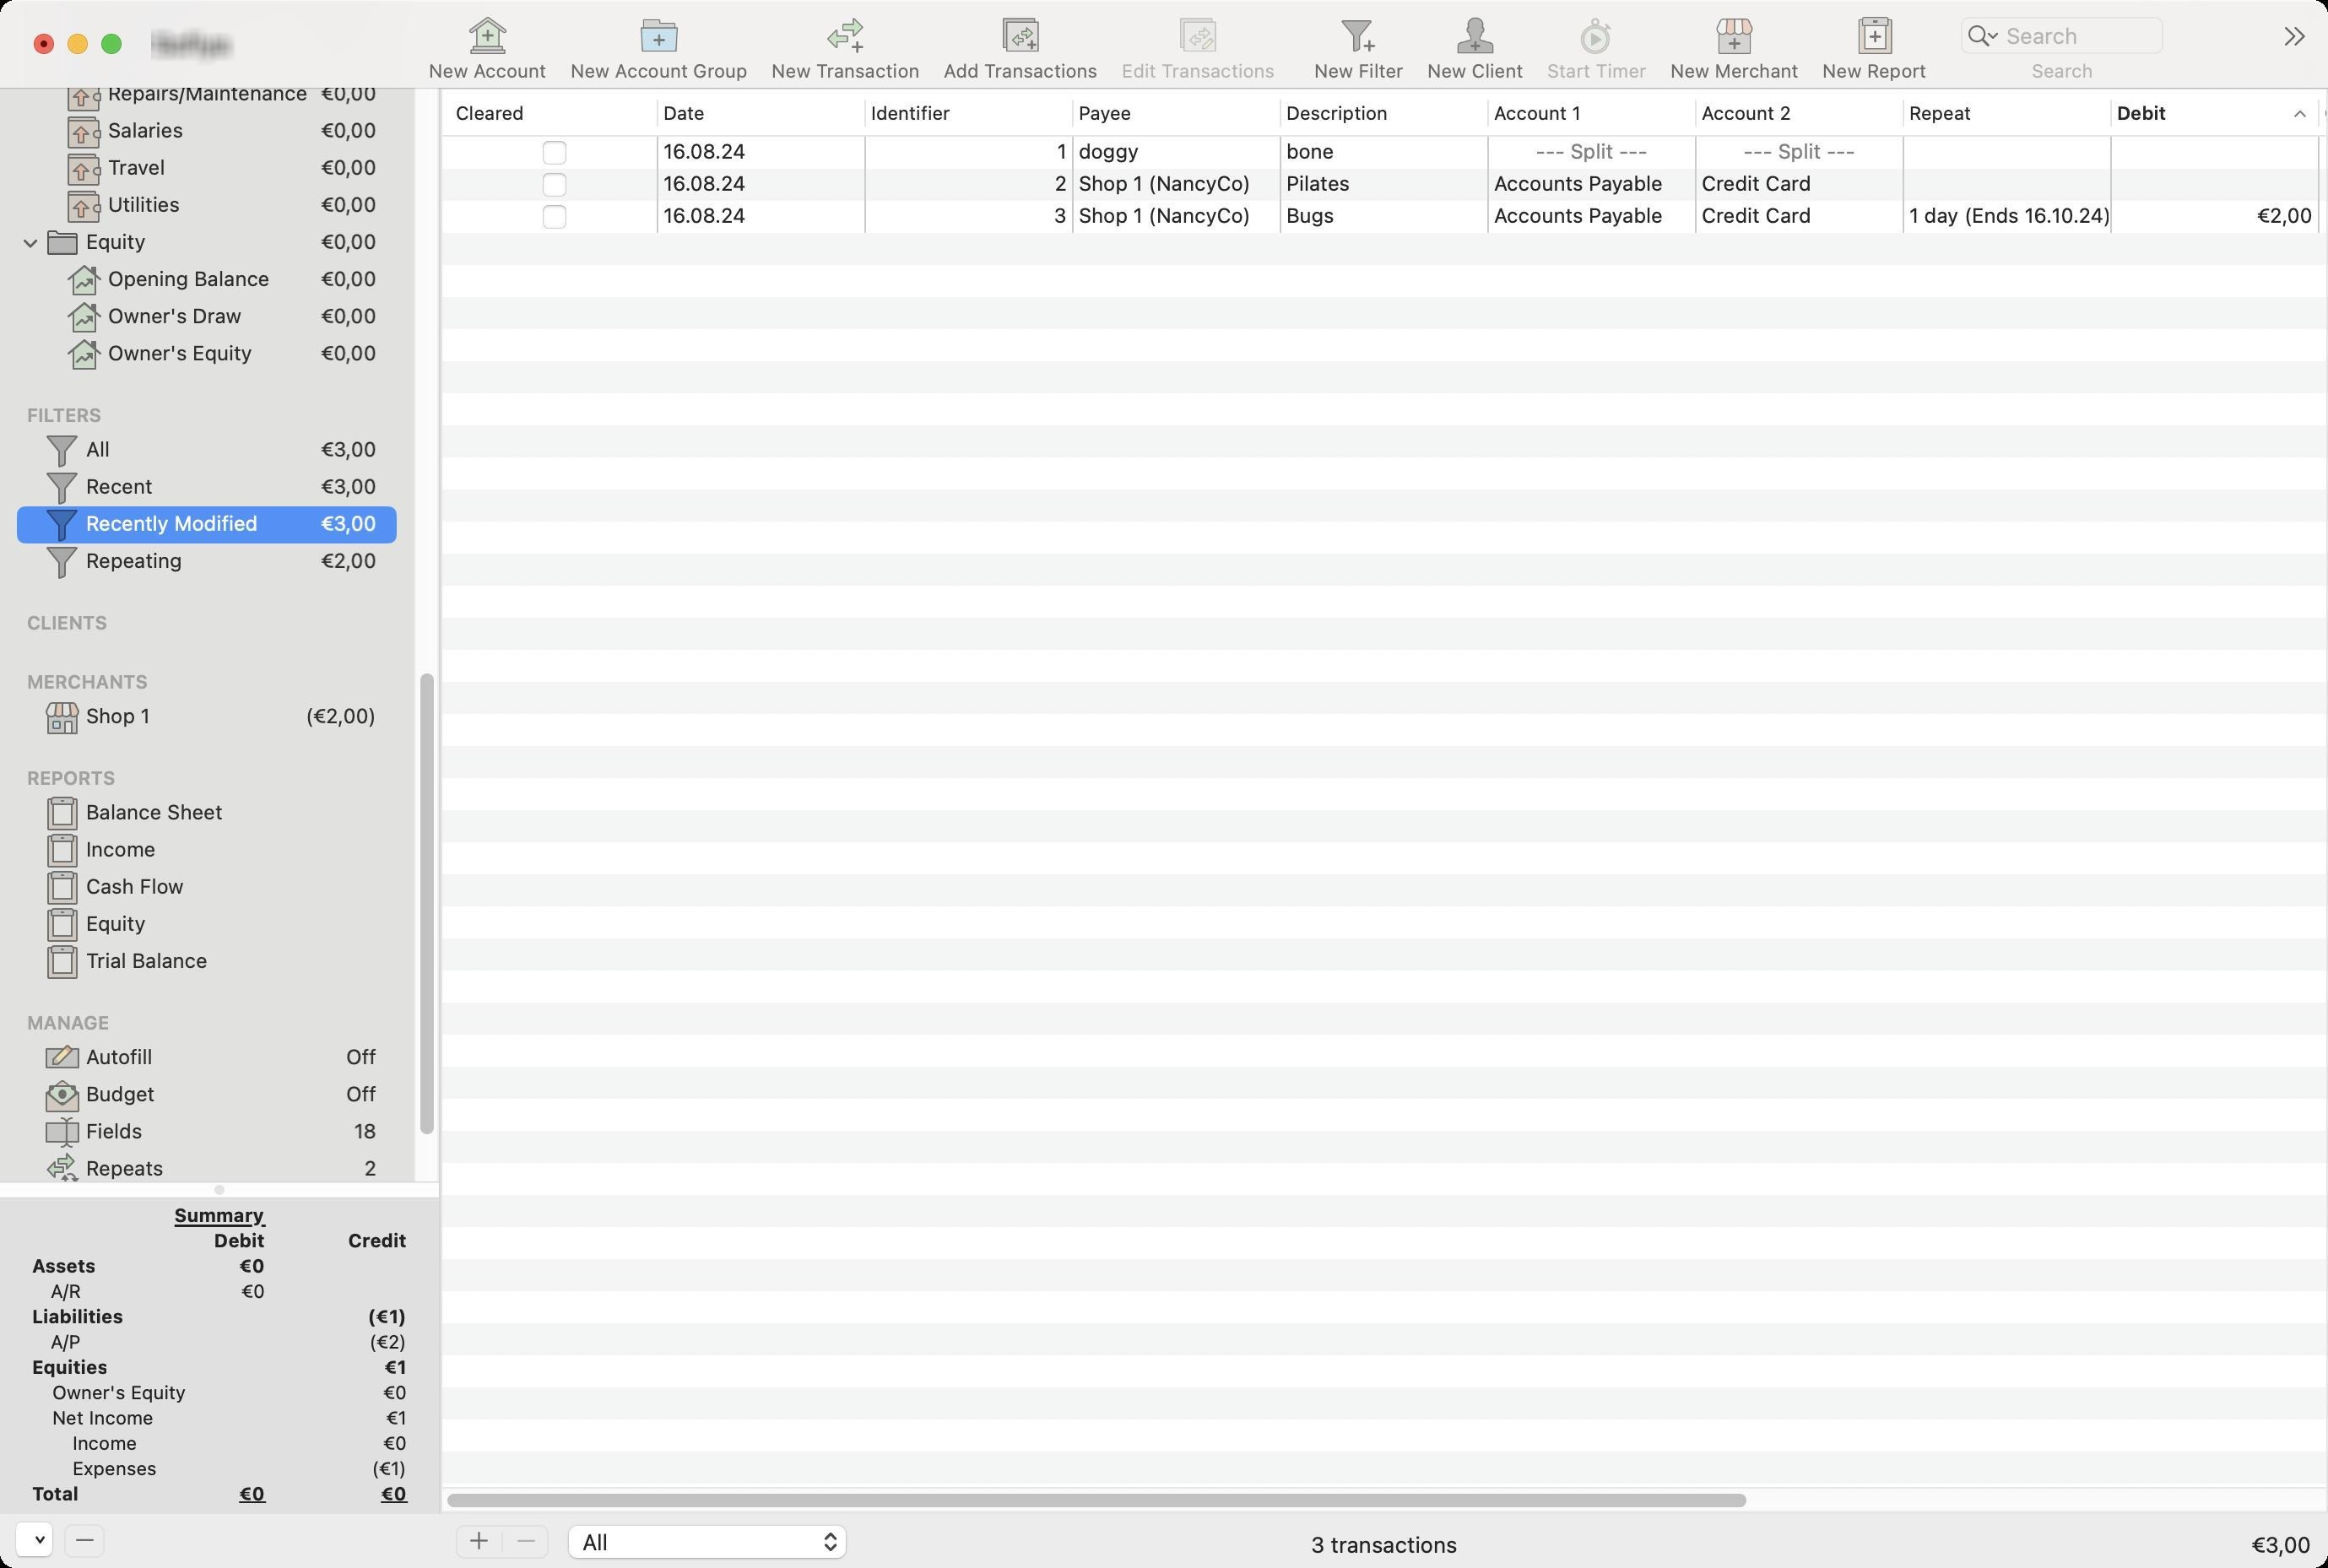
Accessibility tree:
{"name": "[name]", "role": "AXWindow", "description": null, "role_description": "standard window", "value": null, "position": "284.00;55.00", "size": "1379;929", "children": [{"name": "", "role": "AXMenuButton", "description": null, "role_description": "menu button", "value": null, "position": "8.00;901.00", "size": "26;25", "children": []}, {"name": "", "role": "AXButton", "description": "remove", "role_description": "button", "value": null, "position": "37.00;901.00", "size": "26;25", "children": []}, {"name": null, "role": "AXSplitGroup", "description": null, "role_description": "split group", "value": null, "position": "0.00;52.00", "size": "1379;845", "children": [{"name": null, "role": "AXSplitGroup", "description": null, "role_description": "split group", "value": null, "position": "0.00;52.00", "size": "260;845", "children": [{"name": null, "role": "AXScrollArea", "description": null, "role_description": "scroll area", "value": null, "position": "0.00;52.00", "size": "260;648", "children": [{"name": null, "role": "AXOutline", "description": null, "role_description": "outline", "value": null, "position": "0.00;-757.00", "size": "245;1515", "children": [{"name": null, "role": "AXRow", "description": null, "role_description": "outline row", "value": null, "position": "0.00;-747.00", "size": "245;22", "children": [{"name": null, "role": "AXCell", "description": null, "role_description": "cell", "value": null, "position": "10.00;-747.00", "size": "225;22", "children": [{"name": null, "role": "AXStaticText", "description": null, "role_description": "text", "value": "ACCOUNTS", "position": "14.00;-747.00", "size": "229;22", "children": []}]}]}, {"name": null, "role": "AXRow", "description": null, "role_description": "outline row", "value": null, "position": "0.00;-725.00", "size": "245;22", "children": [{"name": null, "role": "AXCell", "description": null, "role_description": "cell", "value": null, "position": "10.00;-725.00", "size": "225;22", "children": [{"name": null, "role": "AXImage", "description": "", "role_description": "image", "value": null, "position": "27.00;-724.00", "size": "20;20", "children": []}, {"name": null, "role": "AXStaticText", "description": null, "role_description": "text", "value": "Assets", "position": "49.00;-722.50", "size": "138;17", "children": []}, {"name": null, "role": "AXStaticText", "description": null, "role_description": "text", "value": "€0,00", "position": "187.14;-722.50", "size": "38;17", "children": []}, {"name": null, "role": "AXDisclosureTriangle", "description": null, "role_description": "disclosure triangle", "value": 1, "position": "12.00;-725.00", "size": "13;22", "children": []}]}]}, {"name": null, "role": "AXRow", "description": null, "role_description": "outline row", "value": null, "position": "0.00;-703.00", "size": "245;22", "children": [{"name": null, "role": "AXCell", "description": null, "role_description": "cell", "value": null, "position": "10.00;-703.00", "size": "225;22", "children": [{"name": null, "role": "AXImage", "description": "Bank", "role_description": "image", "value": null, "position": "40.00;-702.00", "size": "20;20", "children": []}, {"name": null, "role": "AXStaticText", "description": null, "role_description": "text", "value": "Chequing", "position": "62.00;-700.50", "size": "125;17", "children": []}, {"name": null, "role": "AXStaticText", "description": null, "role_description": "text", "value": "€0,00", "position": "187.14;-700.50", "size": "38;17", "children": []}]}]}, {"name": null, "role": "AXRow", "description": null, "role_description": "outline row", "value": null, "position": "0.00;-681.00", "size": "245;22", "children": [{"name": null, "role": "AXCell", "description": null, "role_description": "cell", "value": null, "position": "10.00;-681.00", "size": "225;22", "children": [{"name": null, "role": "AXImage", "description": "Bank", "role_description": "image", "value": null, "position": "40.00;-680.00", "size": "20;20", "children": []}, {"name": null, "role": "AXStaticText", "description": null, "role_description": "text", "value": "Savings", "position": "62.00;-678.50", "size": "125;17", "children": []}, {"name": null, "role": "AXStaticText", "description": null, "role_description": "text", "value": "€0,00", "position": "187.14;-678.50", "size": "38;17", "children": []}]}]}, {"name": null, "role": "AXRow", "description": null, "role_description": "outline row", "value": null, "position": "0.00;-659.00", "size": "245;22", "children": [{"name": null, "role": "AXCell", "description": null, "role_description": "cell", "value": null, "position": "10.00;-659.00", "size": "225;22", "children": [{"name": null, "role": "AXImage", "description": "Cash", "role_description": "image", "value": null, "position": "40.00;-658.00", "size": "20;20", "children": []}, {"name": null, "role": "AXStaticText", "description": null, "role_description": "text", "value": "Petty Cash", "position": "62.00;-656.50", "size": "125;17", "children": []}, {"name": null, "role": "AXStaticText", "description": null, "role_description": "text", "value": "€0,00", "position": "187.14;-656.50", "size": "38;17", "children": []}]}]}, {"name": null, "role": "AXRow", "description": null, "role_description": "outline row", "value": null, "position": "0.00;-637.00", "size": "245;22", "children": [{"name": null, "role": "AXCell", "description": null, "role_description": "cell", "value": null, "position": "10.00;-637.00", "size": "225;22", "children": [{"name": null, "role": "AXImage", "description": "FixedAsset", "role_description": "image", "value": null, "position": "40.00;-636.00", "size": "20;20", "children": []}, {"name": null, "role": "AXStaticText", "description": null, "role_description": "text", "value": "Fixed Assets", "position": "62.00;-634.50", "size": "125;17", "children": []}, {"name": null, "role": "AXStaticText", "description": null, "role_description": "text", "value": "€0,00", "position": "187.14;-634.50", "size": "38;17", "children": []}]}]}, {"name": null, "role": "AXRow", "description": null, "role_description": "outline row", "value": null, "position": "0.00;-615.00", "size": "245;22", "children": [{"name": null, "role": "AXCell", "description": null, "role_description": "cell", "value": null, "position": "10.00;-615.00", "size": "225;22", "children": [{"name": null, "role": "AXImage", "description": "AccountsReceivable", "role_description": "image", "value": null, "position": "40.00;-614.00", "size": "20;20", "children": []}, {"name": null, "role": "AXStaticText", "description": null, "role_description": "text", "value": "Accounts Receivable", "position": "62.00;-612.50", "size": "125;17", "children": []}, {"name": null, "role": "AXStaticText", "description": null, "role_description": "text", "value": "€0,00", "position": "187.14;-612.50", "size": "38;17", "children": []}]}]}, {"name": null, "role": "AXRow", "description": null, "role_description": "outline row", "value": null, "position": "0.00;-593.00", "size": "245;22", "children": [{"name": null, "role": "AXCell", "description": null, "role_description": "cell", "value": null, "position": "10.00;-593.00", "size": "225;22", "children": [{"name": null, "role": "AXImage", "description": "", "role_description": "image", "value": null, "position": "27.00;-592.00", "size": "20;20", "children": []}, {"name": null, "role": "AXStaticText", "description": null, "role_description": "text", "value": "Liabilities", "position": "49.00;-590.50", "size": "131;17", "children": []}, {"name": null, "role": "AXStaticText", "description": null, "role_description": "text", "value": "(€1,00)", "position": "179.79;-590.50", "size": "45;17", "children": []}, {"name": null, "role": "AXDisclosureTriangle", "description": null, "role_description": "disclosure triangle", "value": 1, "position": "12.00;-593.00", "size": "13;22", "children": []}]}]}, {"name": null, "role": "AXRow", "description": null, "role_description": "outline row", "value": null, "position": "0.00;-571.00", "size": "245;22", "children": [{"name": null, "role": "AXCell", "description": null, "role_description": "cell", "value": null, "position": "10.00;-571.00", "size": "225;22", "children": [{"name": null, "role": "AXImage", "description": "CreditCard", "role_description": "image", "value": null, "position": "40.00;-570.00", "size": "20;20", "children": []}, {"name": null, "role": "AXStaticText", "description": null, "role_description": "text", "value": "Credit Card", "position": "62.00;-568.50", "size": "127;17", "children": []}, {"name": null, "role": "AXStaticText", "description": null, "role_description": "text", "value": "€1,00", "position": "188.96;-568.50", "size": "36;17", "children": []}]}]}, {"name": null, "role": "AXRow", "description": null, "role_description": "outline row", "value": null, "position": "0.00;-549.00", "size": "245;22", "children": [{"name": null, "role": "AXCell", "description": null, "role_description": "cell", "value": null, "position": "10.00;-549.00", "size": "225;22", "children": [{"name": null, "role": "AXImage", "description": "Loan", "role_description": "image", "value": null, "position": "40.00;-548.00", "size": "20;20", "children": []}, {"name": null, "role": "AXStaticText", "description": null, "role_description": "text", "value": "Loan", "position": "62.00;-546.50", "size": "125;17", "children": []}, {"name": null, "role": "AXStaticText", "description": null, "role_description": "text", "value": "€0,00", "position": "187.14;-546.50", "size": "38;17", "children": []}]}]}, {"name": null, "role": "AXRow", "description": null, "role_description": "outline row", "value": null, "position": "0.00;-527.00", "size": "245;22", "children": [{"name": null, "role": "AXCell", "description": null, "role_description": "cell", "value": null, "position": "10.00;-527.00", "size": "225;22", "children": [{"name": null, "role": "AXImage", "description": "AccountsPayable", "role_description": "image", "value": null, "position": "40.00;-526.00", "size": "20;20", "children": []}, {"name": null, "role": "AXStaticText", "description": null, "role_description": "text", "value": "Accounts Payable", "position": "62.00;-524.50", "size": "116;17", "children": []}, {"name": null, "role": "AXStaticText", "description": null, "role_description": "text", "value": "(€2,00)", "position": "178.00;-524.50", "size": "47;17", "children": []}]}]}, {"name": null, "role": "AXRow", "description": null, "role_description": "outline row", "value": null, "position": "0.00;-505.00", "size": "245;22", "children": [{"name": null, "role": "AXCell", "description": null, "role_description": "cell", "value": null, "position": "10.00;-505.00", "size": "225;22", "children": [{"name": null, "role": "AXImage", "description": "Tax", "role_description": "image", "value": null, "position": "40.00;-504.00", "size": "20;20", "children": []}, {"name": null, "role": "AXStaticText", "description": null, "role_description": "text", "value": "Sales Tax", "position": "62.00;-502.50", "size": "125;17", "children": []}, {"name": null, "role": "AXStaticText", "description": null, "role_description": "text", "value": "€0,00", "position": "187.14;-502.50", "size": "38;17", "children": []}]}]}, {"name": null, "role": "AXRow", "description": null, "role_description": "outline row", "value": null, "position": "0.00;-483.00", "size": "245;22", "children": [{"name": null, "role": "AXCell", "description": null, "role_description": "cell", "value": null, "position": "10.00;-483.00", "size": "225;22", "children": [{"name": null, "role": "AXImage", "description": "Tax", "role_description": "image", "value": null, "position": "40.00;-482.00", "size": "20;20", "children": []}, {"name": null, "role": "AXStaticText", "description": null, "role_description": "text", "value": "Tax", "position": "62.00;-480.50", "size": "125;17", "children": []}, {"name": null, "role": "AXStaticText", "description": null, "role_description": "text", "value": "€0,00", "position": "187.14;-480.50", "size": "38;17", "children": []}]}]}, {"name": null, "role": "AXRow", "description": null, "role_description": "outline row", "value": null, "position": "0.00;-461.00", "size": "245;22", "children": [{"name": null, "role": "AXCell", "description": null, "role_description": "cell", "value": null, "position": "10.00;-461.00", "size": "225;22", "children": [{"name": null, "role": "AXImage", "description": "", "role_description": "image", "value": null, "position": "27.00;-460.00", "size": "20;20", "children": []}, {"name": null, "role": "AXStaticText", "description": null, "role_description": "text", "value": "Income", "position": "49.00;-458.50", "size": "138;17", "children": []}, {"name": null, "role": "AXStaticText", "description": null, "role_description": "text", "value": "€0,00", "position": "187.14;-458.50", "size": "38;17", "children": []}, {"name": null, "role": "AXDisclosureTriangle", "description": null, "role_description": "disclosure triangle", "value": 1, "position": "12.00;-461.00", "size": "13;22", "children": []}]}]}, {"name": null, "role": "AXRow", "description": null, "role_description": "outline row", "value": null, "position": "0.00;-439.00", "size": "245;22", "children": [{"name": null, "role": "AXCell", "description": null, "role_description": "cell", "value": null, "position": "10.00;-439.00", "size": "225;22", "children": [{"name": null, "role": "AXImage", "description": "Income", "role_description": "image", "value": null, "position": "40.00;-438.00", "size": "20;20", "children": []}, {"name": null, "role": "AXStaticText", "description": null, "role_description": "text", "value": "Sales", "position": "62.00;-436.50", "size": "125;17", "children": []}, {"name": null, "role": "AXStaticText", "description": null, "role_description": "text", "value": "€0,00", "position": "187.14;-436.50", "size": "38;17", "children": []}]}]}, {"name": null, "role": "AXRow", "description": null, "role_description": "outline row", "value": null, "position": "0.00;-417.00", "size": "245;22", "children": [{"name": null, "role": "AXCell", "description": null, "role_description": "cell", "value": null, "position": "10.00;-417.00", "size": "225;22", "children": [{"name": null, "role": "AXImage", "description": "Income", "role_description": "image", "value": null, "position": "40.00;-416.00", "size": "20;20", "children": []}, {"name": null, "role": "AXStaticText", "description": null, "role_description": "text", "value": "Interest Income", "position": "62.00;-414.50", "size": "125;17", "children": []}, {"name": null, "role": "AXStaticText", "description": null, "role_description": "text", "value": "€0,00", "position": "187.14;-414.50", "size": "38;17", "children": []}]}]}, {"name": null, "role": "AXRow", "description": null, "role_description": "outline row", "value": null, "position": "0.00;-395.00", "size": "245;22", "children": [{"name": null, "role": "AXCell", "description": null, "role_description": "cell", "value": null, "position": "10.00;-395.00", "size": "225;22", "children": [{"name": null, "role": "AXImage", "description": "", "role_description": "image", "value": null, "position": "27.00;-394.00", "size": "20;20", "children": []}, {"name": null, "role": "AXStaticText", "description": null, "role_description": "text", "value": "Expenses", "position": "49.00;-392.50", "size": "131;17", "children": []}, {"name": null, "role": "AXStaticText", "description": null, "role_description": "text", "value": "(€1,00)", "position": "179.79;-392.50", "size": "45;17", "children": []}, {"name": null, "role": "AXDisclosureTriangle", "description": null, "role_description": "disclosure triangle", "value": 1, "position": "12.00;-395.00", "size": "13;22", "children": []}]}]}, {"name": null, "role": "AXRow", "description": null, "role_description": "outline row", "value": null, "position": "0.00;-373.00", "size": "245;22", "children": [{"name": null, "role": "AXCell", "description": null, "role_description": "cell", "value": null, "position": "10.00;-373.00", "size": "225;22", "children": [{"name": null, "role": "AXImage", "description": "Expense", "role_description": "image", "value": null, "position": "40.00;-372.00", "size": "20;20", "children": []}, {"name": null, "role": "AXStaticText", "description": null, "role_description": "text", "value": "Advertising", "position": "62.00;-370.50", "size": "125;17", "children": []}, {"name": null, "role": "AXStaticText", "description": null, "role_description": "text", "value": "€0,00", "position": "187.14;-370.50", "size": "38;17", "children": []}]}]}, {"name": null, "role": "AXRow", "description": null, "role_description": "outline row", "value": null, "position": "0.00;-351.00", "size": "245;22", "children": [{"name": null, "role": "AXCell", "description": null, "role_description": "cell", "value": null, "position": "10.00;-351.00", "size": "225;22", "children": [{"name": null, "role": "AXImage", "description": "Expense", "role_description": "image", "value": null, "position": "40.00;-350.00", "size": "20;20", "children": []}, {"name": null, "role": "AXStaticText", "description": null, "role_description": "text", "value": "Auto", "position": "62.00;-348.50", "size": "125;17", "children": []}, {"name": null, "role": "AXStaticText", "description": null, "role_description": "text", "value": "€0,00", "position": "187.14;-348.50", "size": "38;17", "children": []}]}]}, {"name": null, "role": "AXRow", "description": null, "role_description": "outline row", "value": null, "position": "0.00;-329.00", "size": "245;22", "children": [{"name": null, "role": "AXCell", "description": null, "role_description": "cell", "value": null, "position": "10.00;-329.00", "size": "225;22", "children": [{"name": null, "role": "AXImage", "description": "Expense", "role_description": "image", "value": null, "position": "40.00;-328.00", "size": "20;20", "children": []}, {"name": null, "role": "AXStaticText", "description": null, "role_description": "text", "value": "Bank Charges", "position": "62.00;-326.50", "size": "125;17", "children": []}, {"name": null, "role": "AXStaticText", "description": null, "role_description": "text", "value": "€0,00", "position": "187.14;-326.50", "size": "38;17", "children": []}]}]}, {"name": null, "role": "AXRow", "description": null, "role_description": "outline row", "value": null, "position": "0.00;-307.00", "size": "245;22", "children": [{"name": null, "role": "AXCell", "description": null, "role_description": "cell", "value": null, "position": "10.00;-307.00", "size": "225;22", "children": [{"name": null, "role": "AXImage", "description": "Expense", "role_description": "image", "value": null, "position": "40.00;-306.00", "size": "20;20", "children": []}, {"name": null, "role": "AXStaticText", "description": null, "role_description": "text", "value": "Business Licenses/Permits", "position": "62.00;-304.50", "size": "125;17", "children": []}, {"name": null, "role": "AXStaticText", "description": null, "role_description": "text", "value": "€0,00", "position": "187.14;-304.50", "size": "38;17", "children": []}]}]}, {"name": null, "role": "AXRow", "description": null, "role_description": "outline row", "value": null, "position": "0.00;-285.00", "size": "245;22", "children": [{"name": null, "role": "AXCell", "description": null, "role_description": "cell", "value": null, "position": "10.00;-285.00", "size": "225;22", "children": [{"name": null, "role": "AXImage", "description": "Expense", "role_description": "image", "value": null, "position": "40.00;-284.00", "size": "20;20", "children": []}, {"name": null, "role": "AXStaticText", "description": null, "role_description": "text", "value": "Computer", "position": "62.00;-282.50", "size": "125;17", "children": []}, {"name": null, "role": "AXStaticText", "description": null, "role_description": "text", "value": "€0,00", "position": "187.14;-282.50", "size": "38;17", "children": []}]}]}, {"name": null, "role": "AXRow", "description": null, "role_description": "outline row", "value": null, "position": "0.00;-263.00", "size": "245;22", "children": [{"name": null, "role": "AXCell", "description": null, "role_description": "cell", "value": null, "position": "10.00;-263.00", "size": "225;22", "children": [{"name": null, "role": "AXImage", "description": "Expense", "role_description": "image", "value": null, "position": "40.00;-262.00", "size": "20;20", "children": []}, {"name": null, "role": "AXStaticText", "description": null, "role_description": "text", "value": "Depreciation", "position": "62.00;-260.50", "size": "125;17", "children": []}, {"name": null, "role": "AXStaticText", "description": null, "role_description": "text", "value": "€0,00", "position": "187.14;-260.50", "size": "38;17", "children": []}]}]}, {"name": null, "role": "AXRow", "description": null, "role_description": "outline row", "value": null, "position": "0.00;-241.00", "size": "245;22", "children": [{"name": null, "role": "AXCell", "description": null, "role_description": "cell", "value": null, "position": "10.00;-241.00", "size": "225;22", "children": [{"name": null, "role": "AXImage", "description": "Expense", "role_description": "image", "value": null, "position": "40.00;-240.00", "size": "20;20", "children": []}, {"name": null, "role": "AXStaticText", "description": null, "role_description": "text", "value": "Dues/Subscriptions", "position": "62.00;-238.50", "size": "125;17", "children": []}, {"name": null, "role": "AXStaticText", "description": null, "role_description": "text", "value": "€0,00", "position": "187.14;-238.50", "size": "38;17", "children": []}]}]}, {"name": null, "role": "AXRow", "description": null, "role_description": "outline row", "value": null, "position": "0.00;-219.00", "size": "245;22", "children": [{"name": null, "role": "AXCell", "description": null, "role_description": "cell", "value": null, "position": "10.00;-219.00", "size": "225;22", "children": [{"name": null, "role": "AXImage", "description": "Expense", "role_description": "image", "value": null, "position": "40.00;-218.00", "size": "20;20", "children": []}, {"name": null, "role": "AXStaticText", "description": null, "role_description": "text", "value": "Equipment", "position": "62.00;-216.50", "size": "125;17", "children": []}, {"name": null, "role": "AXStaticText", "description": null, "role_description": "text", "value": "€0,00", "position": "187.14;-216.50", "size": "38;17", "children": []}]}]}, {"name": null, "role": "AXRow", "description": null, "role_description": "outline row", "value": null, "position": "0.00;-197.00", "size": "245;22", "children": [{"name": null, "role": "AXCell", "description": null, "role_description": "cell", "value": null, "position": "10.00;-197.00", "size": "225;22", "children": [{"name": null, "role": "AXImage", "description": "Expense", "role_description": "image", "value": null, "position": "40.00;-196.00", "size": "20;20", "children": []}, {"name": null, "role": "AXStaticText", "description": null, "role_description": "text", "value": "Furniture", "position": "62.00;-194.50", "size": "125;17", "children": []}, {"name": null, "role": "AXStaticText", "description": null, "role_description": "text", "value": "€0,00", "position": "187.14;-194.50", "size": "38;17", "children": []}]}]}, {"name": null, "role": "AXRow", "description": null, "role_description": "outline row", "value": null, "position": "0.00;-175.00", "size": "245;22", "children": [{"name": null, "role": "AXCell", "description": null, "role_description": "cell", "value": null, "position": "10.00;-175.00", "size": "225;22", "children": [{"name": null, "role": "AXImage", "description": "Expense", "role_description": "image", "value": null, "position": "40.00;-174.00", "size": "20;20", "children": []}, {"name": null, "role": "AXStaticText", "description": null, "role_description": "text", "value": "Insurance", "position": "62.00;-172.50", "size": "125;17", "children": []}, {"name": null, "role": "AXStaticText", "description": null, "role_description": "text", "value": "€0,00", "position": "187.14;-172.50", "size": "38;17", "children": []}]}]}, {"name": null, "role": "AXRow", "description": null, "role_description": "outline row", "value": null, "position": "0.00;-153.00", "size": "245;22", "children": [{"name": null, "role": "AXCell", "description": null, "role_description": "cell", "value": null, "position": "10.00;-153.00", "size": "225;22", "children": [{"name": null, "role": "AXImage", "description": "Expense", "role_description": "image", "value": null, "position": "40.00;-152.00", "size": "20;20", "children": []}, {"name": null, "role": "AXStaticText", "description": null, "role_description": "text", "value": "Interest", "position": "62.00;-150.50", "size": "118;17", "children": []}, {"name": null, "role": "AXStaticText", "description": null, "role_description": "text", "value": "(€1,00)", "position": "179.79;-150.50", "size": "45;17", "children": []}]}]}, {"name": null, "role": "AXRow", "description": null, "role_description": "outline row", "value": null, "position": "0.00;-131.00", "size": "245;22", "children": [{"name": null, "role": "AXCell", "description": null, "role_description": "cell", "value": null, "position": "10.00;-131.00", "size": "225;22", "children": [{"name": null, "role": "AXImage", "description": "Expense", "role_description": "image", "value": null, "position": "40.00;-130.00", "size": "20;20", "children": []}, {"name": null, "role": "AXStaticText", "description": null, "role_description": "text", "value": "Internet", "position": "62.00;-128.50", "size": "125;17", "children": []}, {"name": null, "role": "AXStaticText", "description": null, "role_description": "text", "value": "€0,00", "position": "187.14;-128.50", "size": "38;17", "children": []}]}]}, {"name": null, "role": "AXRow", "description": null, "role_description": "outline row", "value": null, "position": "0.00;-109.00", "size": "245;22", "children": [{"name": null, "role": "AXCell", "description": null, "role_description": "cell", "value": null, "position": "10.00;-109.00", "size": "225;22", "children": [{"name": null, "role": "AXImage", "description": "Expense", "role_description": "image", "value": null, "position": "40.00;-108.00", "size": "20;20", "children": []}, {"name": null, "role": "AXStaticText", "description": null, "role_description": "text", "value": "Meals/Entertainment", "position": "62.00;-106.50", "size": "125;17", "children": []}, {"name": null, "role": "AXStaticText", "description": null, "role_description": "text", "value": "€0,00", "position": "187.14;-106.50", "size": "38;17", "children": []}]}]}, {"name": null, "role": "AXRow", "description": null, "role_description": "outline row", "value": null, "position": "0.00;-87.00", "size": "245;22", "children": [{"name": null, "role": "AXCell", "description": null, "role_description": "cell", "value": null, "position": "10.00;-87.00", "size": "225;22", "children": [{"name": null, "role": "AXImage", "description": "Expense", "role_description": "image", "value": null, "position": "40.00;-86.00", "size": "20;20", "children": []}, {"name": null, "role": "AXStaticText", "description": null, "role_description": "text", "value": "Mileage", "position": "62.00;-84.50", "size": "125;17", "children": []}, {"name": null, "role": "AXStaticText", "description": null, "role_description": "text", "value": "€0,00", "position": "187.14;-84.50", "size": "38;17", "children": []}]}]}, {"name": null, "role": "AXRow", "description": null, "role_description": "outline row", "value": null, "position": "0.00;-65.00", "size": "245;22", "children": [{"name": null, "role": "AXCell", "description": null, "role_description": "cell", "value": null, "position": "10.00;-65.00", "size": "225;22", "children": [{"name": null, "role": "AXImage", "description": "Expense", "role_description": "image", "value": null, "position": "40.00;-64.00", "size": "20;20", "children": []}, {"name": null, "role": "AXStaticText", "description": null, "role_description": "text", "value": "Office Supplies", "position": "62.00;-62.50", "size": "125;17", "children": []}, {"name": null, "role": "AXStaticText", "description": null, "role_description": "text", "value": "€0,00", "position": "187.14;-62.50", "size": "38;17", "children": []}]}]}, {"name": null, "role": "AXRow", "description": null, "role_description": "outline row", "value": null, "position": "0.00;-43.00", "size": "245;22", "children": [{"name": null, "role": "AXCell", "description": null, "role_description": "cell", "value": null, "position": "10.00;-43.00", "size": "225;22", "children": [{"name": null, "role": "AXImage", "description": "Expense", "role_description": "image", "value": null, "position": "40.00;-42.00", "size": "20;20", "children": []}, {"name": null, "role": "AXStaticText", "description": null, "role_description": "text", "value": "Phone", "position": "62.00;-40.50", "size": "125;17", "children": []}, {"name": null, "role": "AXStaticText", "description": null, "role_description": "text", "value": "€0,00", "position": "187.14;-40.50", "size": "38;17", "children": []}]}]}, {"name": null, "role": "AXRow", "description": null, "role_description": "outline row", "value": null, "position": "0.00;-21.00", "size": "245;22", "children": [{"name": null, "role": "AXCell", "description": null, "role_description": "cell", "value": null, "position": "10.00;-21.00", "size": "225;22", "children": [{"name": null, "role": "AXImage", "description": "Expense", "role_description": "image", "value": null, "position": "40.00;-20.00", "size": "20;20", "children": []}, {"name": null, "role": "AXStaticText", "description": null, "role_description": "text", "value": "Postage/Shipping", "position": "62.00;-18.50", "size": "125;17", "children": []}, {"name": null, "role": "AXStaticText", "description": null, "role_description": "text", "value": "€0,00", "position": "187.14;-18.50", "size": "38;17", "children": []}]}]}, {"name": null, "role": "AXRow", "description": null, "role_description": "outline row", "value": null, "position": "0.00;1.00", "size": "245;22", "children": [{"name": null, "role": "AXCell", "description": null, "role_description": "cell", "value": null, "position": "10.00;1.00", "size": "225;22", "children": [{"name": null, "role": "AXImage", "description": "Expense", "role_description": "image", "value": null, "position": "40.00;2.00", "size": "20;20", "children": []}, {"name": null, "role": "AXStaticText", "description": null, "role_description": "text", "value": "Professional Fees", "position": "62.00;3.50", "size": "125;17", "children": []}, {"name": null, "role": "AXStaticText", "description": null, "role_description": "text", "value": "€0,00", "position": "187.14;3.50", "size": "38;17", "children": []}]}]}, {"name": null, "role": "AXRow", "description": null, "role_description": "outline row", "value": null, "position": "0.00;23.00", "size": "245;22", "children": [{"name": null, "role": "AXCell", "description": null, "role_description": "cell", "value": null, "position": "10.00;23.00", "size": "225;22", "children": [{"name": null, "role": "AXImage", "description": "Expense", "role_description": "image", "value": null, "position": "40.00;24.00", "size": "20;20", "children": []}, {"name": null, "role": "AXStaticText", "description": null, "role_description": "text", "value": "Rent", "position": "62.00;25.50", "size": "125;17", "children": []}, {"name": null, "role": "AXStaticText", "description": null, "role_description": "text", "value": "€0,00", "position": "187.14;25.50", "size": "38;17", "children": []}]}]}, {"name": null, "role": "AXRow", "description": null, "role_description": "outline row", "value": null, "position": "0.00;45.00", "size": "245;22", "children": [{"name": null, "role": "AXCell", "description": null, "role_description": "cell", "value": null, "position": "10.00;45.00", "size": "225;22", "children": [{"name": null, "role": "AXImage", "description": "Expense", "role_description": "image", "value": null, "position": "40.00;46.00", "size": "20;20", "children": []}, {"name": null, "role": "AXStaticText", "description": null, "role_description": "text", "value": "Repairs/Maintenance", "position": "62.00;47.50", "size": "125;17", "children": []}, {"name": null, "role": "AXStaticText", "description": null, "role_description": "text", "value": "€0,00", "position": "187.14;47.50", "size": "38;17", "children": []}]}]}, {"name": null, "role": "AXRow", "description": null, "role_description": "outline row", "value": null, "position": "0.00;67.00", "size": "245;22", "children": [{"name": null, "role": "AXCell", "description": null, "role_description": "cell", "value": null, "position": "10.00;67.00", "size": "225;22", "children": [{"name": null, "role": "AXImage", "description": "Expense", "role_description": "image", "value": null, "position": "40.00;68.00", "size": "20;20", "children": []}, {"name": null, "role": "AXStaticText", "description": null, "role_description": "text", "value": "Salaries", "position": "62.00;69.50", "size": "125;17", "children": []}, {"name": null, "role": "AXStaticText", "description": null, "role_description": "text", "value": "€0,00", "position": "187.14;69.50", "size": "38;17", "children": []}]}]}, {"name": null, "role": "AXRow", "description": null, "role_description": "outline row", "value": null, "position": "0.00;89.00", "size": "245;22", "children": [{"name": null, "role": "AXCell", "description": null, "role_description": "cell", "value": null, "position": "10.00;89.00", "size": "225;22", "children": [{"name": null, "role": "AXImage", "description": "Expense", "role_description": "image", "value": null, "position": "40.00;90.00", "size": "20;20", "children": []}, {"name": null, "role": "AXStaticText", "description": null, "role_description": "text", "value": "Travel", "position": "62.00;91.50", "size": "125;17", "children": []}, {"name": null, "role": "AXStaticText", "description": null, "role_description": "text", "value": "€0,00", "position": "187.14;91.50", "size": "38;17", "children": []}]}]}, {"name": null, "role": "AXRow", "description": null, "role_description": "outline row", "value": null, "position": "0.00;111.00", "size": "245;22", "children": [{"name": null, "role": "AXCell", "description": null, "role_description": "cell", "value": null, "position": "10.00;111.00", "size": "225;22", "children": [{"name": null, "role": "AXImage", "description": "Expense", "role_description": "image", "value": null, "position": "40.00;112.00", "size": "20;20", "children": []}, {"name": null, "role": "AXStaticText", "description": null, "role_description": "text", "value": "Utilities", "position": "62.00;113.50", "size": "125;17", "children": []}, {"name": null, "role": "AXStaticText", "description": null, "role_description": "text", "value": "€0,00", "position": "187.14;113.50", "size": "38;17", "children": []}]}]}, {"name": null, "role": "AXRow", "description": null, "role_description": "outline row", "value": null, "position": "0.00;133.00", "size": "245;22", "children": [{"name": null, "role": "AXCell", "description": null, "role_description": "cell", "value": null, "position": "10.00;133.00", "size": "225;22", "children": [{"name": null, "role": "AXImage", "description": "", "role_description": "image", "value": null, "position": "27.00;134.00", "size": "20;20", "children": []}, {"name": null, "role": "AXStaticText", "description": null, "role_description": "text", "value": "Equity", "position": "49.00;135.50", "size": "138;17", "children": []}, {"name": null, "role": "AXStaticText", "description": null, "role_description": "text", "value": "€0,00", "position": "187.14;135.50", "size": "38;17", "children": []}, {"name": null, "role": "AXDisclosureTriangle", "description": null, "role_description": "disclosure triangle", "value": 1, "position": "12.00;133.00", "size": "13;22", "children": []}]}]}, {"name": null, "role": "AXRow", "description": null, "role_description": "outline row", "value": null, "position": "0.00;155.00", "size": "245;22", "children": [{"name": null, "role": "AXCell", "description": null, "role_description": "cell", "value": null, "position": "10.00;155.00", "size": "225;22", "children": [{"name": null, "role": "AXImage", "description": "Equity", "role_description": "image", "value": null, "position": "40.00;156.00", "size": "20;20", "children": []}, {"name": null, "role": "AXStaticText", "description": null, "role_description": "text", "value": "Opening Balance", "position": "62.00;157.50", "size": "125;17", "children": []}, {"name": null, "role": "AXStaticText", "description": null, "role_description": "text", "value": "€0,00", "position": "187.14;157.50", "size": "38;17", "children": []}]}]}, {"name": null, "role": "AXRow", "description": null, "role_description": "outline row", "value": null, "position": "0.00;177.00", "size": "245;22", "children": [{"name": null, "role": "AXCell", "description": null, "role_description": "cell", "value": null, "position": "10.00;177.00", "size": "225;22", "children": [{"name": null, "role": "AXImage", "description": "Equity", "role_description": "image", "value": null, "position": "40.00;178.00", "size": "20;20", "children": []}, {"name": null, "role": "AXStaticText", "description": null, "role_description": "text", "value": "Owner's Draw", "position": "62.00;179.50", "size": "125;17", "children": []}, {"name": null, "role": "AXStaticText", "description": null, "role_description": "text", "value": "€0,00", "position": "187.14;179.50", "size": "38;17", "children": []}]}]}, {"name": null, "role": "AXRow", "description": null, "role_description": "outline row", "value": null, "position": "0.00;199.00", "size": "245;22", "children": [{"name": null, "role": "AXCell", "description": null, "role_description": "cell", "value": null, "position": "10.00;199.00", "size": "225;22", "children": [{"name": null, "role": "AXImage", "description": "Equity", "role_description": "image", "value": null, "position": "40.00;200.00", "size": "20;20", "children": []}, {"name": null, "role": "AXStaticText", "description": null, "role_description": "text", "value": "Owner's Equity", "position": "62.00;201.50", "size": "125;17", "children": []}, {"name": null, "role": "AXStaticText", "description": null, "role_description": "text", "value": "€0,00", "position": "187.14;201.50", "size": "38;17", "children": []}]}]}, {"name": null, "role": "AXRow", "description": null, "role_description": "outline row", "value": null, "position": "0.00;234.00", "size": "245;22", "children": [{"name": null, "role": "AXCell", "description": null, "role_description": "cell", "value": null, "position": "10.00;234.00", "size": "225;22", "children": [{"name": null, "role": "AXStaticText", "description": null, "role_description": "text", "value": "FILTERS", "position": "14.00;234.00", "size": "229;22", "children": []}]}]}, {"name": null, "role": "AXRow", "description": null, "role_description": "outline row", "value": null, "position": "0.00;256.00", "size": "245;22", "children": [{"name": null, "role": "AXCell", "description": null, "role_description": "cell", "value": null, "position": "10.00;256.00", "size": "225;22", "children": [{"name": null, "role": "AXImage", "description": "Filter", "role_description": "image", "value": null, "position": "27.00;257.00", "size": "20;20", "children": []}, {"name": null, "role": "AXStaticText", "description": null, "role_description": "text", "value": "All", "position": "49.00;258.50", "size": "138;17", "children": []}, {"name": null, "role": "AXStaticText", "description": null, "role_description": "text", "value": "€3,00", "position": "187.12;258.50", "size": "38;17", "children": []}]}]}, {"name": null, "role": "AXRow", "description": null, "role_description": "outline row", "value": null, "position": "0.00;278.00", "size": "245;22", "children": [{"name": null, "role": "AXCell", "description": null, "role_description": "cell", "value": null, "position": "10.00;278.00", "size": "225;22", "children": [{"name": null, "role": "AXImage", "description": "Filter", "role_description": "image", "value": null, "position": "27.00;279.00", "size": "20;20", "children": []}, {"name": null, "role": "AXStaticText", "description": null, "role_description": "text", "value": "Recent", "position": "49.00;280.50", "size": "138;17", "children": []}, {"name": null, "role": "AXStaticText", "description": null, "role_description": "text", "value": "€3,00", "position": "187.12;280.50", "size": "38;17", "children": []}]}]}, {"name": null, "role": "AXRow", "description": null, "role_description": "outline row", "value": null, "position": "0.00;300.00", "size": "245;22", "children": [{"name": null, "role": "AXCell", "description": null, "role_description": "cell", "value": null, "position": "10.00;300.00", "size": "225;22", "children": [{"name": null, "role": "AXImage", "description": "Filter", "role_description": "image", "value": null, "position": "27.00;301.00", "size": "20;20", "children": []}, {"name": null, "role": "AXStaticText", "description": null, "role_description": "text", "value": "Recently Modified", "position": "49.00;302.50", "size": "138;17", "children": []}, {"name": null, "role": "AXStaticText", "description": null, "role_description": "text", "value": "€3,00", "position": "187.12;302.50", "size": "38;17", "children": []}]}]}, {"name": null, "role": "AXRow", "description": null, "role_description": "outline row", "value": null, "position": "0.00;322.00", "size": "245;22", "children": [{"name": null, "role": "AXCell", "description": null, "role_description": "cell", "value": null, "position": "10.00;322.00", "size": "225;22", "children": [{"name": null, "role": "AXImage", "description": "Filter", "role_description": "image", "value": null, "position": "27.00;323.00", "size": "20;20", "children": []}, {"name": null, "role": "AXStaticText", "description": null, "role_description": "text", "value": "Repeating", "position": "49.00;324.50", "size": "138;17", "children": []}, {"name": null, "role": "AXStaticText", "description": null, "role_description": "text", "value": "€2,00", "position": "187.16;324.50", "size": "38;17", "children": []}]}]}, {"name": null, "role": "AXRow", "description": null, "role_description": "outline row", "value": null, "position": "0.00;357.00", "size": "245;22", "children": [{"name": null, "role": "AXCell", "description": null, "role_description": "cell", "value": null, "position": "10.00;357.00", "size": "225;22", "children": [{"name": null, "role": "AXStaticText", "description": null, "role_description": "text", "value": "CLIENTS", "position": "14.00;357.00", "size": "229;22", "children": []}]}]}, {"name": null, "role": "AXRow", "description": null, "role_description": "outline row", "value": null, "position": "0.00;392.00", "size": "245;22", "children": [{"name": null, "role": "AXCell", "description": null, "role_description": "cell", "value": null, "position": "10.00;392.00", "size": "225;22", "children": [{"name": null, "role": "AXStaticText", "description": null, "role_description": "text", "value": "MERCHANTS", "position": "14.00;392.00", "size": "229;22", "children": []}]}]}, {"name": null, "role": "AXRow", "description": null, "role_description": "outline row", "value": null, "position": "0.00;414.00", "size": "245;22", "children": [{"name": null, "role": "AXCell", "description": null, "role_description": "cell", "value": null, "position": "10.00;414.00", "size": "225;22", "children": [{"name": null, "role": "AXImage", "description": "Merchant", "role_description": "image", "value": null, "position": "27.00;415.00", "size": "20;20", "children": []}, {"name": null, "role": "AXStaticText", "description": null, "role_description": "text", "value": "Shop 1", "position": "49.00;416.50", "size": "129;17", "children": []}, {"name": null, "role": "AXStaticText", "description": null, "role_description": "text", "value": "(€2,00)", "position": "178.00;416.50", "size": "47;17", "children": []}]}]}, {"name": null, "role": "AXRow", "description": null, "role_description": "outline row", "value": null, "position": "0.00;449.00", "size": "245;22", "children": [{"name": null, "role": "AXCell", "description": null, "role_description": "cell", "value": null, "position": "10.00;449.00", "size": "225;22", "children": [{"name": null, "role": "AXStaticText", "description": null, "role_description": "text", "value": "REPORTS", "position": "14.00;449.00", "size": "229;22", "children": []}]}]}, {"name": null, "role": "AXRow", "description": null, "role_description": "outline row", "value": null, "position": "0.00;471.00", "size": "245;22", "children": [{"name": null, "role": "AXCell", "description": null, "role_description": "cell", "value": null, "position": "10.00;471.00", "size": "225;22", "children": [{"name": null, "role": "AXImage", "description": "Report", "role_description": "image", "value": null, "position": "27.00;472.00", "size": "20;20", "children": []}, {"name": null, "role": "AXStaticText", "description": null, "role_description": "text", "value": "Balance Sheet", "position": "49.00;473.50", "size": "171;17", "children": []}, {"name": null, "role": "AXStaticText", "description": null, "role_description": "text", "value": "", "position": "220.00;473.50", "size": "5;17", "children": []}]}]}, {"name": null, "role": "AXRow", "description": null, "role_description": "outline row", "value": null, "position": "0.00;493.00", "size": "245;22", "children": [{"name": null, "role": "AXCell", "description": null, "role_description": "cell", "value": null, "position": "10.00;493.00", "size": "225;22", "children": [{"name": null, "role": "AXImage", "description": "Report", "role_description": "image", "value": null, "position": "27.00;494.00", "size": "20;20", "children": []}, {"name": null, "role": "AXStaticText", "description": null, "role_description": "text", "value": "Income", "position": "49.00;495.50", "size": "171;17", "children": []}, {"name": null, "role": "AXStaticText", "description": null, "role_description": "text", "value": "", "position": "220.00;495.50", "size": "5;17", "children": []}]}]}, {"name": null, "role": "AXRow", "description": null, "role_description": "outline row", "value": null, "position": "0.00;515.00", "size": "245;22", "children": [{"name": null, "role": "AXCell", "description": null, "role_description": "cell", "value": null, "position": "10.00;515.00", "size": "225;22", "children": [{"name": null, "role": "AXImage", "description": "Report", "role_description": "image", "value": null, "position": "27.00;516.00", "size": "20;20", "children": []}, {"name": null, "role": "AXStaticText", "description": null, "role_description": "text", "value": "Cash Flow", "position": "49.00;517.50", "size": "171;17", "children": []}, {"name": null, "role": "AXStaticText", "description": null, "role_description": "text", "value": "", "position": "220.00;517.50", "size": "5;17", "children": []}]}]}, {"name": null, "role": "AXRow", "description": null, "role_description": "outline row", "value": null, "position": "0.00;537.00", "size": "245;22", "children": [{"name": null, "role": "AXCell", "description": null, "role_description": "cell", "value": null, "position": "10.00;537.00", "size": "225;22", "children": [{"name": null, "role": "AXImage", "description": "Report", "role_description": "image", "value": null, "position": "27.00;538.00", "size": "20;20", "children": []}, {"name": null, "role": "AXStaticText", "description": null, "role_description": "text", "value": "Equity", "position": "49.00;539.50", "size": "171;17", "children": []}, {"name": null, "role": "AXStaticText", "description": null, "role_description": "text", "value": "", "position": "220.00;539.50", "size": "5;17", "children": []}]}]}, {"name": null, "role": "AXRow", "description": null, "role_description": "outline row", "value": null, "position": "0.00;559.00", "size": "245;22", "children": [{"name": null, "role": "AXCell", "description": null, "role_description": "cell", "value": null, "position": "10.00;559.00", "size": "225;22", "children": [{"name": null, "role": "AXImage", "description": "Report", "role_description": "image", "value": null, "position": "27.00;560.00", "size": "20;20", "children": []}, {"name": null, "role": "AXStaticText", "description": null, "role_description": "text", "value": "Trial Balance", "position": "49.00;561.50", "size": "171;17", "children": []}, {"name": null, "role": "AXStaticText", "description": null, "role_description": "text", "value": "", "position": "220.00;561.50", "size": "5;17", "children": []}]}]}, {"name": null, "role": "AXRow", "description": null, "role_description": "outline row", "value": null, "position": "0.00;594.00", "size": "245;22", "children": [{"name": null, "role": "AXCell", "description": null, "role_description": "cell", "value": null, "position": "10.00;594.00", "size": "225;22", "children": [{"name": null, "role": "AXStaticText", "description": null, "role_description": "text", "value": "MANAGE", "position": "14.00;594.00", "size": "229;22", "children": []}]}]}, {"name": null, "role": "AXRow", "description": null, "role_description": "outline row", "value": null, "position": "0.00;616.00", "size": "245;22", "children": [{"name": null, "role": "AXCell", "description": null, "role_description": "cell", "value": null, "position": "10.00;616.00", "size": "225;22", "children": [{"name": null, "role": "AXImage", "description": "Autofill", "role_description": "image", "value": null, "position": "27.00;617.00", "size": "20;20", "children": []}, {"name": null, "role": "AXStaticText", "description": null, "role_description": "text", "value": "Autofill", "position": "49.00;618.50", "size": "153;17", "children": []}, {"name": null, "role": "AXStaticText", "description": null, "role_description": "text", "value": "Off", "position": "202.06;618.50", "size": "23;17", "children": []}]}]}, {"name": null, "role": "AXRow", "description": null, "role_description": "outline row", "value": null, "position": "0.00;638.00", "size": "245;22", "children": [{"name": null, "role": "AXCell", "description": null, "role_description": "cell", "value": null, "position": "10.00;638.00", "size": "225;22", "children": [{"name": null, "role": "AXImage", "description": "Budget", "role_description": "image", "value": null, "position": "27.00;639.00", "size": "20;20", "children": []}, {"name": null, "role": "AXStaticText", "description": null, "role_description": "text", "value": "Budget", "position": "49.00;640.50", "size": "153;17", "children": []}, {"name": null, "role": "AXStaticText", "description": null, "role_description": "text", "value": "Off", "position": "202.06;640.50", "size": "23;17", "children": []}]}]}, {"name": null, "role": "AXRow", "description": null, "role_description": "outline row", "value": null, "position": "0.00;660.00", "size": "245;22", "children": [{"name": null, "role": "AXCell", "description": null, "role_description": "cell", "value": null, "position": "10.00;660.00", "size": "225;22", "children": [{"name": null, "role": "AXImage", "description": "Fields", "role_description": "image", "value": null, "position": "27.00;661.00", "size": "20;20", "children": []}, {"name": null, "role": "AXStaticText", "description": null, "role_description": "text", "value": "Fields", "position": "49.00;662.50", "size": "158;17", "children": []}, {"name": null, "role": "AXStaticText", "description": null, "role_description": "text", "value": "18", "position": "206.77;662.50", "size": "18;17", "children": []}]}]}, {"name": null, "role": "AXRow", "description": null, "role_description": "outline row", "value": null, "position": "0.00;682.00", "size": "245;22", "children": [{"name": null, "role": "AXCell", "description": null, "role_description": "cell", "value": null, "position": "10.00;682.00", "size": "225;22", "children": [{"name": null, "role": "AXImage", "description": "Repeats", "role_description": "image", "value": null, "position": "27.00;683.00", "size": "20;20", "children": []}, {"name": null, "role": "AXStaticText", "description": null, "role_description": "text", "value": "Repeats", "position": "49.00;684.50", "size": "164;17", "children": []}, {"name": null, "role": "AXStaticText", "description": null, "role_description": "text", "value": "2", "position": "212.76;684.50", "size": "12;17", "children": []}]}]}, {"name": null, "role": "AXRow", "description": null, "role_description": "outline row", "value": null, "position": "0.00;704.00", "size": "245;22", "children": [{"name": null, "role": "AXCell", "description": null, "role_description": "cell", "value": null, "position": "10.00;704.00", "size": "225;22", "children": [{"name": null, "role": "AXImage", "description": "Units", "role_description": "image", "value": null, "position": "27.00;705.00", "size": "20;20", "children": []}, {"name": null, "role": "AXStaticText", "description": null, "role_description": "text", "value": "Units", "position": "49.00;706.50", "size": "152;17", "children": []}, {"name": null, "role": "AXStaticText", "description": null, "role_description": "text", "value": "161", "position": "201.23;706.50", "size": "24;17", "children": []}]}]}, {"name": null, "role": "AXRow", "description": null, "role_description": "outline row", "value": null, "position": "0.00;726.00", "size": "245;22", "children": [{"name": null, "role": "AXCell", "description": null, "role_description": "cell", "value": null, "position": "10.00;726.00", "size": "225;22", "children": [{"name": null, "role": "AXImage", "description": "Values", "role_description": "image", "value": null, "position": "27.00;727.00", "size": "20;20", "children": []}, {"name": null, "role": "AXStaticText", "description": null, "role_description": "text", "value": "Values", "position": "49.00;728.50", "size": "164;17", "children": []}, {"name": null, "role": "AXStaticText", "description": null, "role_description": "text", "value": "7", "position": "213.17;728.50", "size": "12;17", "children": []}]}]}, {"name": null, "role": "AXColumn", "description": null, "role_description": "column", "value": null, "position": "10.00;-757.00", "size": "225;1515", "children": []}]}, {"name": null, "role": "AXScrollBar", "description": null, "role_description": "scroll bar", "value": 0.9331026528258363, "position": "245.00;52.00", "size": "15;648", "children": [{"name": null, "role": "AXValueIndicator", "description": null, "role_description": "value indicator", "value": 0.9331026528258363, "position": "245.00;398.00", "size": "15;275", "children": []}, {"name": null, "role": "AXButton", "description": null, "role_description": "increment arrow button", "value": null, "position": "245.00;52.00", "size": "0;0", "children": []}, {"name": null, "role": "AXButton", "description": null, "role_description": "decrement arrow button", "value": null, "position": "245.00;52.00", "size": "0;0", "children": []}, {"name": null, "role": "AXButton", "description": null, "role_description": "increment page button", "value": null, "position": "245.00;673.50", "size": "15;26", "children": []}, {"name": null, "role": "AXButton", "description": null, "role_description": "decrement page button", "value": null, "position": "245.00;52.00", "size": "15;346", "children": []}]}]}, {"name": null, "role": "AXSplitter", "description": null, "role_description": "splitter", "value": 648.0, "position": "0.00;700.00", "size": "260;10", "children": []}, {"name": null, "role": "AXStaticText", "description": null, "role_description": "text", "value": "Summary", "position": "17.00;713.00", "size": "226;14", "children": []}, {"name": null, "role": "AXStaticText", "description": null, "role_description": "text", "value": "Assets", "position": "17.00;743.00", "size": "39;14", "children": []}, {"name": null, "role": "AXStaticText", "description": null, "role_description": "text", "value": "Liabilities", "position": "17.00;773.00", "size": "60;14", "children": []}, {"name": null, "role": "AXStaticText", "description": null, "role_description": "text", "value": "Equities", "position": "17.00;803.00", "size": "46;14", "children": []}, {"name": null, "role": "AXStaticText", "description": null, "role_description": "text", "value": "Net Income", "position": "29.00;833.00", "size": "65;14", "children": []}, {"name": null, "role": "AXStaticText", "description": null, "role_description": "text", "value": "Owner's Equity", "position": "29.00;818.00", "size": "100;14", "children": []}, {"name": null, "role": "AXStaticText", "description": null, "role_description": "text", "value": "Income", "position": "41.00;848.00", "size": "46;14", "children": []}, {"name": null, "role": "AXStaticText", "description": null, "role_description": "text", "value": "€0", "position": "131.00;848.00", "size": "112;14", "children": []}, {"name": null, "role": "AXStaticText", "description": null, "role_description": "text", "value": "Expenses", "position": "41.00;863.00", "size": "54;14", "children": []}, {"name": null, "role": "AXStaticText", "description": null, "role_description": "text", "value": "(€1)", "position": "131.00;863.00", "size": "112;14", "children": []}, {"name": null, "role": "AXStaticText", "description": null, "role_description": "text", "value": "€0", "position": "64.00;743.00", "size": "95;14", "children": []}, {"name": null, "role": "AXStaticText", "description": null, "role_description": "text", "value": "€1", "position": "153.00;803.00", "size": "90;14", "children": []}, {"name": null, "role": "AXStaticText", "description": null, "role_description": "text", "value": "€0", "position": "131.00;818.00", "size": "112;14", "children": []}, {"name": null, "role": "AXStaticText", "description": null, "role_description": "text", "value": "€1", "position": "131.00;833.00", "size": "112;14", "children": []}, {"name": null, "role": "AXStaticText", "description": null, "role_description": "text", "value": "Debit", "position": "120.00;728.00", "size": "39;14", "children": []}, {"name": null, "role": "AXStaticText", "description": null, "role_description": "text", "value": "Credit", "position": "204.00;728.00", "size": "39;14", "children": []}, {"name": null, "role": "AXStaticText", "description": null, "role_description": "text", "value": "Total", "position": "17.00;878.00", "size": "34;14", "children": []}, {"name": null, "role": "AXStaticText", "description": null, "role_description": "text", "value": "€0", "position": "153.00;878.00", "size": "90;14", "children": []}, {"name": null, "role": "AXStaticText", "description": null, "role_description": "text", "value": "€0", "position": "69.00;878.00", "size": "90;14", "children": []}, {"name": null, "role": "AXStaticText", "description": null, "role_description": "text", "value": "A/R", "position": "28.00;758.00", "size": "24;14", "children": []}, {"name": null, "role": "AXStaticText", "description": null, "role_description": "text", "value": "€0", "position": "64.00;758.00", "size": "95;14", "children": []}, {"name": null, "role": "AXStaticText", "description": null, "role_description": "text", "value": "A/P", "position": "28.00;788.00", "size": "24;14", "children": []}, {"name": null, "role": "AXStaticText", "description": null, "role_description": "text", "value": "(€2)", "position": "153.00;788.00", "size": "90;14", "children": []}, {"name": null, "role": "AXStaticText", "description": null, "role_description": "text", "value": "(€1)", "position": "153.00;773.00", "size": "90;14", "children": []}]}, {"name": null, "role": "AXSplitter", "description": null, "role_description": "splitter", "value": 260.0, "position": "260.00;52.00", "size": "1;845", "children": []}, {"name": null, "role": "AXScrollArea", "description": null, "role_description": "scroll area", "value": null, "position": "261.00;52.00", "size": "1118;845", "children": [{"name": null, "role": "AXTable", "description": null, "role_description": "table", "value": null, "position": "262.00;81.00", "size": "1608;800", "children": [{"name": null, "role": "AXRow", "description": null, "role_description": "table row", "value": null, "position": "262.00;81.00", "size": "1608;19", "children": [{"name": null, "role": "AXCell", "description": null, "role_description": "cell", "value": null, "position": "268.00;82.00", "size": "120;17", "children": [{"name": "", "role": "AXCheckBox", "description": null, "role_description": "checkbox", "value": 0, "position": "319.50;82.00", "size": "17;17", "children": []}]}, {"name": null, "role": "AXCell", "description": null, "role_description": "cell", "value": null, "position": "391.00;82.00", "size": "120;17", "children": [{"name": null, "role": "AXStaticText", "description": null, "role_description": "text", "value": "16.08.24", "position": "391.00;82.00", "size": "120;17", "children": []}]}, {"name": null, "role": "AXCell", "description": null, "role_description": "cell", "value": null, "position": "514.00;82.00", "size": "120;17", "children": [{"name": null, "role": "AXStaticText", "description": null, "role_description": "text", "value": "1", "position": "514.00;82.00", "size": "120;17", "children": []}]}, {"name": null, "role": "AXCell", "description": null, "role_description": "cell", "value": null, "position": "637.00;82.00", "size": "120;17", "children": [{"name": null, "role": "AXStaticText", "description": null, "role_description": "text", "value": "doggy", "position": "637.00;82.00", "size": "120;17", "children": []}]}, {"name": null, "role": "AXCell", "description": null, "role_description": "cell", "value": null, "position": "760.00;82.00", "size": "120;17", "children": [{"name": null, "role": "AXStaticText", "description": null, "role_description": "text", "value": "bone", "position": "760.00;82.00", "size": "120;17", "children": []}]}, {"name": null, "role": "AXCell", "description": null, "role_description": "cell", "value": null, "position": "883.00;82.00", "size": "120;17", "children": [{"name": null, "role": "AXStaticText", "description": null, "role_description": "text", "value": "--- Split ---", "position": "883.00;82.00", "size": "120;17", "children": []}]}, {"name": null, "role": "AXCell", "description": null, "role_description": "cell", "value": null, "position": "1006.00;82.00", "size": "120;17", "children": [{"name": null, "role": "AXStaticText", "description": null, "role_description": "text", "value": "--- Split ---", "position": "1006.00;82.00", "size": "120;17", "children": []}]}, {"name": null, "role": "AXCell", "description": null, "role_description": "cell", "value": null, "position": "1129.00;82.00", "size": "120;17", "children": []}, {"name": null, "role": "AXCell", "description": null, "role_description": "cell", "value": null, "position": "1252.00;82.00", "size": "120;17", "children": [{"name": null, "role": "AXStaticText", "description": null, "role_description": "text", "value": "", "position": "1252.00;82.00", "size": "120;17", "children": []}]}, {"name": null, "role": "AXCell", "description": null, "role_description": "cell", "value": null, "position": "1375.00;82.00", "size": "120;17", "children": [{"name": null, "role": "AXStaticText", "description": null, "role_description": "text", "value": "€1,00", "position": "1375.00;82.00", "size": "120;17", "children": []}]}, {"name": null, "role": "AXCell", "description": null, "role_description": "cell", "value": null, "position": "1498.00;82.00", "size": "120;17", "children": [{"name": null, "role": "AXStaticText", "description": null, "role_description": "text", "value": "(€1,00)", "position": "1498.00;82.00", "size": "120;17", "children": []}]}, {"name": null, "role": "AXCell", "description": null, "role_description": "cell", "value": null, "position": "1621.00;82.00", "size": "120;17", "children": []}, {"name": null, "role": "AXCell", "description": null, "role_description": "cell", "value": null, "position": "1744.00;82.00", "size": "120;17", "children": [{"name": null, "role": "AXStaticText", "description": null, "role_description": "text", "value": "uuu", "position": "1744.00;82.00", "size": "120;17", "children": []}]}]}, {"name": null, "role": "AXRow", "description": null, "role_description": "table row", "value": null, "position": "262.00;100.00", "size": "1608;19", "children": [{"name": null, "role": "AXCell", "description": null, "role_description": "cell", "value": null, "position": "268.00;101.00", "size": "120;17", "children": [{"name": "", "role": "AXCheckBox", "description": null, "role_description": "checkbox", "value": 0, "position": "319.50;101.00", "size": "17;17", "children": []}]}, {"name": null, "role": "AXCell", "description": null, "role_description": "cell", "value": null, "position": "391.00;101.00", "size": "120;17", "children": [{"name": null, "role": "AXStaticText", "description": null, "role_description": "text", "value": "16.08.24", "position": "391.00;101.00", "size": "120;17", "children": []}]}, {"name": null, "role": "AXCell", "description": null, "role_description": "cell", "value": null, "position": "514.00;101.00", "size": "120;17", "children": [{"name": null, "role": "AXStaticText", "description": null, "role_description": "text", "value": "2", "position": "514.00;101.00", "size": "120;17", "children": []}]}, {"name": null, "role": "AXCell", "description": null, "role_description": "cell", "value": null, "position": "637.00;101.00", "size": "120;17", "children": [{"name": null, "role": "AXStaticText", "description": null, "role_description": "text", "value": "Shop 1 (NancyCo)", "position": "637.00;101.00", "size": "120;17", "children": []}]}, {"name": null, "role": "AXCell", "description": null, "role_description": "cell", "value": null, "position": "760.00;101.00", "size": "120;17", "children": [{"name": null, "role": "AXStaticText", "description": null, "role_description": "text", "value": "Pilates", "position": "760.00;101.00", "size": "120;17", "children": []}]}, {"name": null, "role": "AXCell", "description": null, "role_description": "cell", "value": null, "position": "883.00;101.00", "size": "120;17", "children": [{"name": null, "role": "AXStaticText", "description": null, "role_description": "text", "value": "Accounts Payable", "position": "883.00;101.00", "size": "120;17", "children": []}]}, {"name": null, "role": "AXCell", "description": null, "role_description": "cell", "value": null, "position": "1006.00;101.00", "size": "120;17", "children": [{"name": null, "role": "AXStaticText", "description": null, "role_description": "text", "value": "Credit Card", "position": "1006.00;101.00", "size": "120;17", "children": []}]}, {"name": null, "role": "AXCell", "description": null, "role_description": "cell", "value": null, "position": "1129.00;101.00", "size": "120;17", "children": []}, {"name": null, "role": "AXCell", "description": null, "role_description": "cell", "value": null, "position": "1252.00;101.00", "size": "120;17", "children": [{"name": null, "role": "AXStaticText", "description": null, "role_description": "text", "value": "", "position": "1252.00;101.00", "size": "120;17", "children": []}]}, {"name": null, "role": "AXCell", "description": null, "role_description": "cell", "value": null, "position": "1375.00;101.00", "size": "120;17", "children": [{"name": null, "role": "AXStaticText", "description": null, "role_description": "text", "value": "", "position": "1375.00;101.00", "size": "120;17", "children": []}]}, {"name": null, "role": "AXCell", "description": null, "role_description": "cell", "value": null, "position": "1498.00;101.00", "size": "120;17", "children": [{"name": null, "role": "AXStaticText", "description": null, "role_description": "text", "value": "€0,00", "position": "1498.00;101.00", "size": "120;17", "children": []}]}, {"name": null, "role": "AXCell", "description": null, "role_description": "cell", "value": null, "position": "1621.00;101.00", "size": "120;17", "children": []}, {"name": null, "role": "AXCell", "description": null, "role_description": "cell", "value": null, "position": "1744.00;101.00", "size": "120;17", "children": [{"name": null, "role": "AXStaticText", "description": null, "role_description": "text", "value": "", "position": "1744.00;101.00", "size": "120;17", "children": []}]}]}, {"name": null, "role": "AXRow", "description": null, "role_description": "table row", "value": null, "position": "262.00;119.00", "size": "1608;19", "children": [{"name": null, "role": "AXCell", "description": null, "role_description": "cell", "value": null, "position": "268.00;120.00", "size": "120;17", "children": [{"name": "", "role": "AXCheckBox", "description": null, "role_description": "checkbox", "value": 0, "position": "319.50;120.00", "size": "17;17", "children": []}]}, {"name": null, "role": "AXCell", "description": null, "role_description": "cell", "value": null, "position": "391.00;120.00", "size": "120;17", "children": [{"name": null, "role": "AXStaticText", "description": null, "role_description": "text", "value": "16.08.24", "position": "391.00;120.00", "size": "120;17", "children": []}]}, {"name": null, "role": "AXCell", "description": null, "role_description": "cell", "value": null, "position": "514.00;120.00", "size": "120;17", "children": [{"name": null, "role": "AXStaticText", "description": null, "role_description": "text", "value": "3", "position": "514.00;120.00", "size": "120;17", "children": []}]}, {"name": null, "role": "AXCell", "description": null, "role_description": "cell", "value": null, "position": "637.00;120.00", "size": "120;17", "children": [{"name": null, "role": "AXStaticText", "description": null, "role_description": "text", "value": "Shop 1 (NancyCo)", "position": "637.00;120.00", "size": "120;17", "children": []}]}, {"name": null, "role": "AXCell", "description": null, "role_description": "cell", "value": null, "position": "760.00;120.00", "size": "120;17", "children": [{"name": null, "role": "AXStaticText", "description": null, "role_description": "text", "value": "Bugs", "position": "760.00;120.00", "size": "120;17", "children": []}]}, {"name": null, "role": "AXCell", "description": null, "role_description": "cell", "value": null, "position": "883.00;120.00", "size": "120;17", "children": [{"name": null, "role": "AXStaticText", "description": null, "role_description": "text", "value": "Accounts Payable", "position": "883.00;120.00", "size": "120;17", "children": []}]}, {"name": null, "role": "AXCell", "description": null, "role_description": "cell", "value": null, "position": "1006.00;120.00", "size": "120;17", "children": [{"name": null, "role": "AXStaticText", "description": null, "role_description": "text", "value": "Credit Card", "position": "1006.00;120.00", "size": "120;17", "children": []}]}, {"name": null, "role": "AXCell", "description": null, "role_description": "cell", "value": null, "position": "1129.00;120.00", "size": "120;17", "children": [{"name": null, "role": "AXStaticText", "description": null, "role_description": "text", "value": "1 day (Ends 16.10.24)", "position": "1129.00;120.00", "size": "124;15", "children": []}, {"name": "", "role": "AXButton", "description": "follow link", "role_description": "button", "value": null, "position": "1253.00;121.50", "size": "14;14", "children": []}]}, {"name": null, "role": "AXCell", "description": null, "role_description": "cell", "value": null, "position": "1252.00;120.00", "size": "120;17", "children": [{"name": null, "role": "AXStaticText", "description": null, "role_description": "text", "value": "€2,00", "position": "1252.00;120.00", "size": "120;17", "children": []}]}, {"name": null, "role": "AXCell", "description": null, "role_description": "cell", "value": null, "position": "1375.00;120.00", "size": "120;17", "children": [{"name": null, "role": "AXStaticText", "description": null, "role_description": "text", "value": "", "position": "1375.00;120.00", "size": "120;17", "children": []}]}, {"name": null, "role": "AXCell", "description": null, "role_description": "cell", "value": null, "position": "1498.00;120.00", "size": "120;17", "children": [{"name": null, "role": "AXStaticText", "description": null, "role_description": "text", "value": "(€2,00)", "position": "1498.00;120.00", "size": "120;17", "children": []}]}, {"name": null, "role": "AXCell", "description": null, "role_description": "cell", "value": null, "position": "1621.00;120.00", "size": "120;17", "children": []}, {"name": null, "role": "AXCell", "description": null, "role_description": "cell", "value": null, "position": "1744.00;120.00", "size": "120;17", "children": [{"name": null, "role": "AXStaticText", "description": null, "role_description": "text", "value": "", "position": "1744.00;120.00", "size": "120;17", "children": []}]}]}, {"name": null, "role": "AXColumn", "description": null, "role_description": "column", "value": null, "position": "262.00;81.00", "size": "128;800", "children": []}, {"name": null, "role": "AXColumn", "description": null, "role_description": "column", "value": null, "position": "390.00;81.00", "size": "123;800", "children": []}, {"name": null, "role": "AXColumn", "description": null, "role_description": "column", "value": null, "position": "513.00;81.00", "size": "123;800", "children": []}, {"name": null, "role": "AXColumn", "description": null, "role_description": "column", "value": null, "position": "636.00;81.00", "size": "123;800", "children": []}, {"name": null, "role": "AXColumn", "description": null, "role_description": "column", "value": null, "position": "759.00;81.00", "size": "123;800", "children": []}, {"name": null, "role": "AXColumn", "description": null, "role_description": "column", "value": null, "position": "882.00;81.00", "size": "123;800", "children": []}, {"name": null, "role": "AXColumn", "description": null, "role_description": "column", "value": null, "position": "1005.00;81.00", "size": "123;800", "children": []}, {"name": null, "role": "AXColumn", "description": null, "role_description": "column", "value": null, "position": "1128.00;81.00", "size": "123;800", "children": []}, {"name": null, "role": "AXColumn", "description": null, "role_description": "column", "value": null, "position": "1251.00;81.00", "size": "123;800", "children": []}, {"name": null, "role": "AXColumn", "description": null, "role_description": "column", "value": null, "position": "1374.00;81.00", "size": "123;800", "children": []}, {"name": null, "role": "AXColumn", "description": null, "role_description": "column", "value": null, "position": "1497.00;81.00", "size": "123;800", "children": []}, {"name": null, "role": "AXColumn", "description": null, "role_description": "column", "value": null, "position": "1620.00;81.00", "size": "123;800", "children": []}, {"name": null, "role": "AXColumn", "description": null, "role_description": "column", "value": null, "position": "1743.00;81.00", "size": "127;800", "children": []}, {"name": null, "role": "AXGroup", "description": null, "role_description": "group", "value": null, "position": "262.00;53.00", "size": "1608;28", "children": [{"name": "Cleared", "role": "AXButton", "description": null, "role_description": "sort button", "value": null, "position": "262.00;53.00", "size": "128;28", "children": []}, {"name": "Date", "role": "AXButton", "description": null, "role_description": "sort button", "value": null, "position": "390.00;53.00", "size": "123;28", "children": []}, {"name": "Identifier", "role": "AXButton", "description": null, "role_description": "sort button", "value": null, "position": "513.00;53.00", "size": "123;28", "children": []}, {"name": "Payee", "role": "AXButton", "description": null, "role_description": "sort button", "value": null, "position": "636.00;53.00", "size": "123;28", "children": []}, {"name": "Description", "role": "AXButton", "description": null, "role_description": "sort button", "value": null, "position": "759.00;53.00", "size": "123;28", "children": []}, {"name": "Account_1", "role": "AXButton", "description": null, "role_description": "sort button", "value": null, "position": "882.00;53.00", "size": "123;28", "children": []}, {"name": "Account_2", "role": "AXButton", "description": null, "role_description": "sort button", "value": null, "position": "1005.00;53.00", "size": "123;28", "children": []}, {"name": "Repeat", "role": "AXButton", "description": null, "role_description": "sort button", "value": null, "position": "1128.00;53.00", "size": "123;28", "children": []}, {"name": "Debit", "role": "AXButton", "description": null, "role_description": "sort button", "value": null, "position": "1251.00;53.00", "size": "123;28", "children": []}, {"name": "Credit", "role": "AXButton", "description": null, "role_description": "sort button", "value": null, "position": "1374.00;53.00", "size": "123;28", "children": []}, {"name": "Balance", "role": "AXButton", "description": null, "role_description": "sort button", "value": null, "position": "1497.00;53.00", "size": "123;28", "children": []}, {"name": "Field", "role": "AXButton", "description": null, "role_description": "sort button", "value": null, "position": "1620.00;53.00", "size": "123;28", "children": []}, {"name": "Notes", "role": "AXButton", "description": null, "role_description": "sort button", "value": null, "position": "1743.00;53.00", "size": "127;28", "children": []}]}]}, {"name": null, "role": "AXScrollBar", "description": null, "role_description": "scroll bar", "value": 0.0, "position": "262.00;881.00", "size": "1116;15", "children": [{"name": null, "role": "AXValueIndicator", "description": null, "role_description": "value indicator", "value": 0.0, "position": "264.00;881.00", "size": "772;15", "children": []}, {"name": null, "role": "AXButton", "description": null, "role_description": "increment arrow button", "value": null, "position": "262.00;881.00", "size": "0;0", "children": []}, {"name": null, "role": "AXButton", "description": null, "role_description": "decrement arrow button", "value": null, "position": "262.00;881.00", "size": "0;0", "children": []}, {"name": null, "role": "AXButton", "description": null, "role_description": "increment page button", "value": null, "position": "1036.00;881.00", "size": "342;15", "children": []}, {"name": null, "role": "AXButton", "description": null, "role_description": "decrement page button", "value": null, "position": "262.00;881.00", "size": "2;15", "children": []}]}]}]}, {"name": null, "role": "AXStaticText", "description": null, "role_description": "text", "value": "€3,00", "position": "1171.00;907.00", "size": "200;17", "children": []}, {"name": null, "role": "AXStaticText", "description": null, "role_description": "text", "value": "3 transactions", "position": "720.00;907.00", "size": "200;17", "children": []}, {"name": null, "role": "AXGroup", "description": null, "role_description": "group", "value": null, "position": "269.00;902.50", "size": "57;23", "children": [{"name": null, "role": "AXButton", "description": "add", "role_description": "button", "value": null, "position": "269.00;902.50", "size": "29;23", "children": []}, {"name": null, "role": "AXButton", "description": "remove", "role_description": "button", "value": null, "position": "298.00;902.50", "size": "28;23", "children": []}]}, {"name": null, "role": "AXPopUpButton", "description": null, "role_description": "pop up button", "value": "All", "position": "334.00;901.00", "size": "170;26", "children": []}, {"name": null, "role": "AXToolbar", "description": null, "role_description": "toolbar", "value": null, "position": "0.00;0.00", "size": "1379;52", "children": [{"name": "New_Account", "role": "AXButton", "description": null, "role_description": "button", "value": null, "position": "247.00;0.00", "size": "84;52", "children": []}, {"name": "New_Account_Group", "role": "AXButton", "description": null, "role_description": "button", "value": null, "position": "331.00;0.00", "size": "119;52", "children": []}, {"name": "New_Transaction", "role": "AXButton", "description": null, "role_description": "button", "value": null, "position": "450.00;0.00", "size": "102;52", "children": []}, {"name": "Add_Transactions", "role": "AXButton", "description": null, "role_description": "button", "value": null, "position": "552.00;0.00", "size": "106;52", "children": []}, {"name": "Edit_Transactions", "role": "AXButton", "description": null, "role_description": "button", "value": null, "position": "657.50;0.00", "size": "105;52", "children": []}, {"name": "New_Filter", "role": "AXButton", "description": null, "role_description": "button", "value": null, "position": "771.50;0.00", "size": "67;52", "children": []}, {"name": "New_Client", "role": "AXButton", "description": null, "role_description": "button", "value": null, "position": "838.50;0.00", "size": "71;52", "children": []}, {"name": "Start_Timer", "role": "AXButton", "description": null, "role_description": "button", "value": null, "position": "909.50;0.00", "size": "73;52", "children": []}, {"name": "New_Merchant", "role": "AXButton", "description": null, "role_description": "button", "value": null, "position": "982.50;0.00", "size": "90;52", "children": []}, {"name": "New_Report", "role": "AXButton", "description": null, "role_description": "button", "value": null, "position": "1072.50;0.00", "size": "76;52", "children": []}, {"name": null, "role": "AXGroup", "description": null, "role_description": "group", "value": null, "position": "1157.50;0.00", "size": "128;52", "children": [{"name": null, "role": "AXTextField", "description": null, "role_description": "search text field", "value": "", "position": "1160.50;9.00", "size": "122;25", "children": [{"name": "", "role": "AXButton", "description": "search", "role_description": "button", "value": null, "position": "1162.50;10.00", "size": "25;22", "children": []}]}, {"name": null, "role": "AXStaticText", "description": null, "role_description": "text", "value": "Search", "position": "1199.50;35.00", "size": "44;14", "children": []}]}, {"name": null, "role": "AXPopUpButton", "description": "more toolbar items", "role_description": "pop up button", "value": null, "position": "1344.00;14.00", "size": "26;14", "children": []}]}, {"name": null, "role": "AXButton", "description": null, "role_description": "close button", "value": null, "position": "19.00;18.00", "size": "14;16", "children": []}, {"name": null, "role": "AXButton", "description": null, "role_description": "full screen button", "value": null, "position": "59.00;18.00", "size": "14;16", "children": [{"name": null, "role": "AXGroup", "description": null, "role_description": "group", "value": null, "position": "59.00;18.00", "size": "14;16", "children": [{"name": null, "role": "AXGroup", "description": null, "role_description": "group", "value": null, "position": "59.00;18.00", "size": "14;16", "children": []}]}]}, {"name": null, "role": "AXButton", "description": null, "role_description": "minimize button", "value": null, "position": "39.00;18.00", "size": "14;16", "children": []}, {"name": null, "role": "AXStaticText", "description": null, "role_description": "text", "value": "[name]", "position": "87.00;0.00", "size": "160;52", "children": []}]}